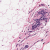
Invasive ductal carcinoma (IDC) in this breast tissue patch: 0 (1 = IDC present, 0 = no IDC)